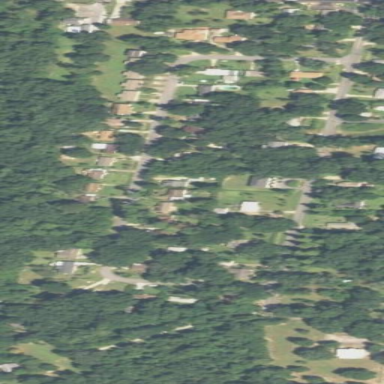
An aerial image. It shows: Residential area composed of single-family homes.